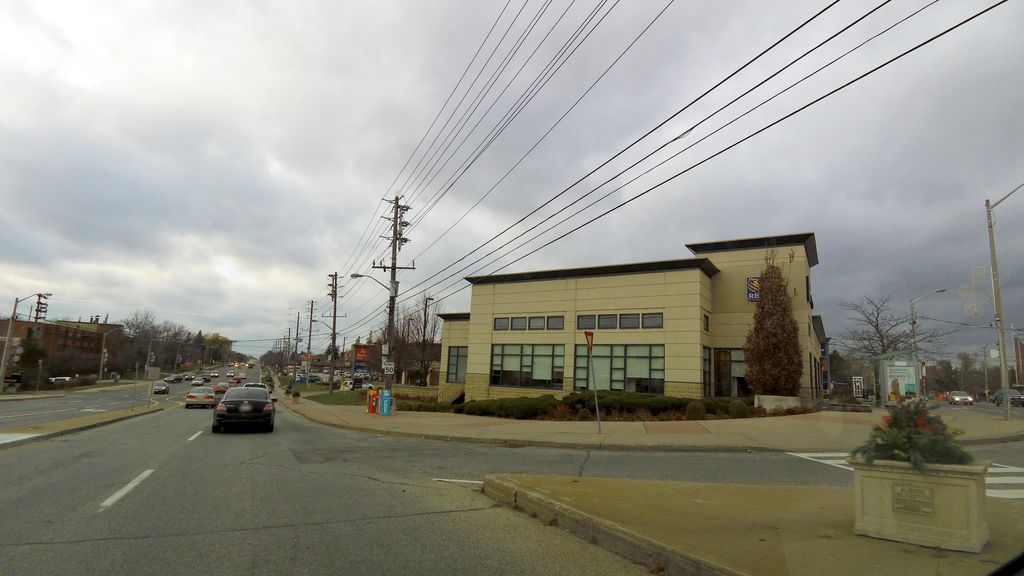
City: toronto